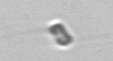
Label: Chaetoceros_tenuissimus